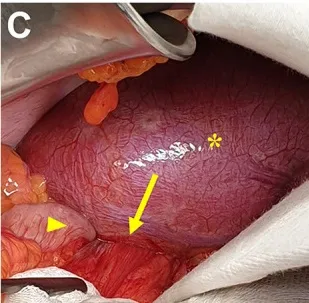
(C) Intra-operative abdominal situs showing the right posterolateral defect (arrow) of the bulged diaphragm (star) with herniation of the ascending colon (arrowhead).
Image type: medical_photograph (skin_photograph)